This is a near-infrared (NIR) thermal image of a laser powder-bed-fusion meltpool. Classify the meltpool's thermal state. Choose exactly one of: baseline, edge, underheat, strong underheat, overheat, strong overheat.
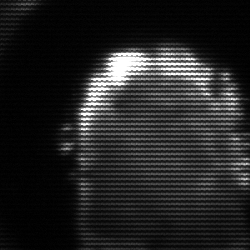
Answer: baseline